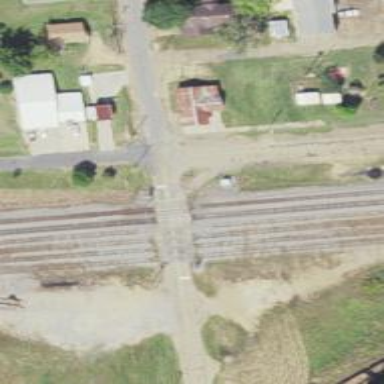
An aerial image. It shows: Railway level crossing.